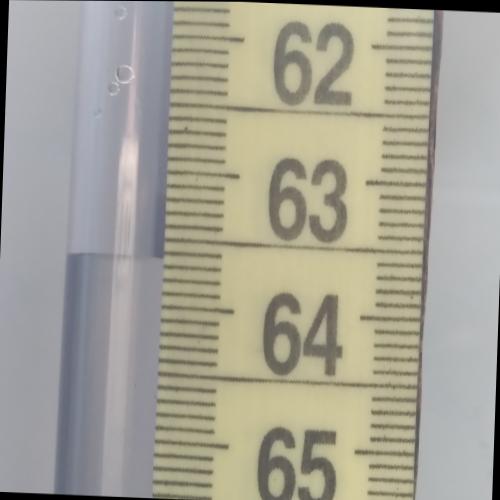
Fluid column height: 63.6 cm